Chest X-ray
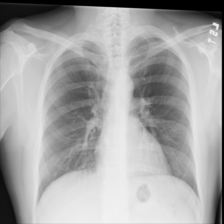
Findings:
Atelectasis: negative
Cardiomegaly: negative
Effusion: negative
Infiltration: negative
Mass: negative
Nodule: negative
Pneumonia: negative
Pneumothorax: negative
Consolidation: negative
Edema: negative
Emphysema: negative
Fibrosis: negative
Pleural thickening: negative
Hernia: negative